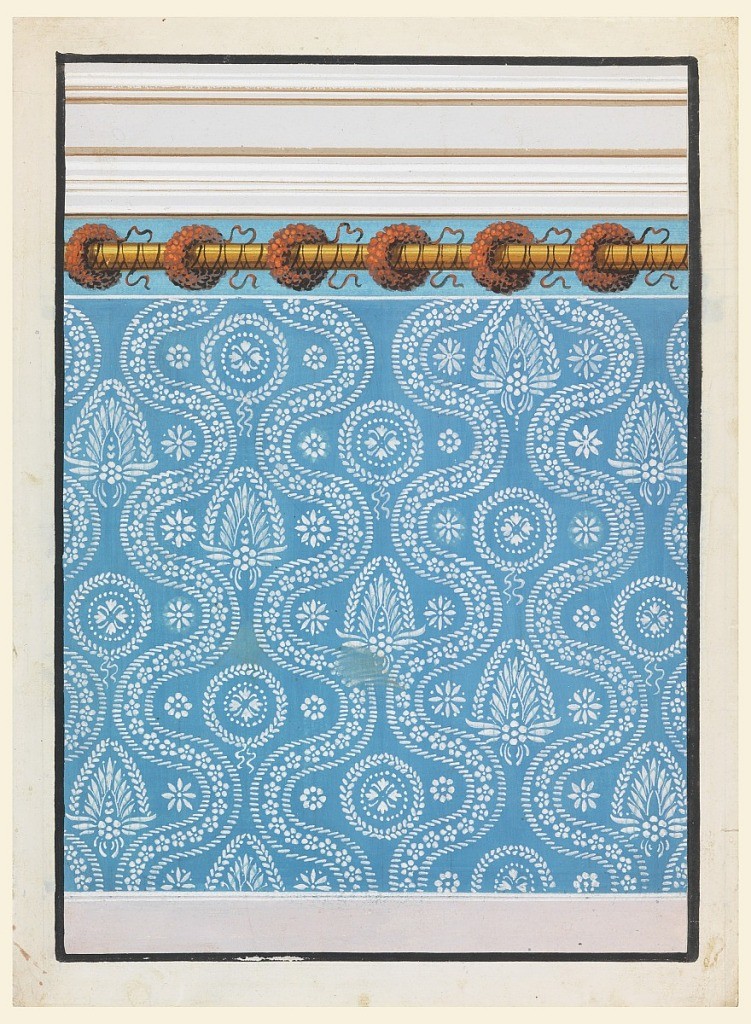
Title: Design for Painted Decoration of a Wall
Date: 1835–50
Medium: Brush and gouache, watercolor on paper
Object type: Drawing
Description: A dado is shown at the bottom, a frieze with wreaths hanging around a molding and an entablature above. The decoration of the panel is white upon blue. Ribbons, consisting of rows of petals, rise alternatlely in oppostie directions. In the resulting ovoidal compartments alternate circular wreaths with rosettes, between two petals, and palmettes between two petals.